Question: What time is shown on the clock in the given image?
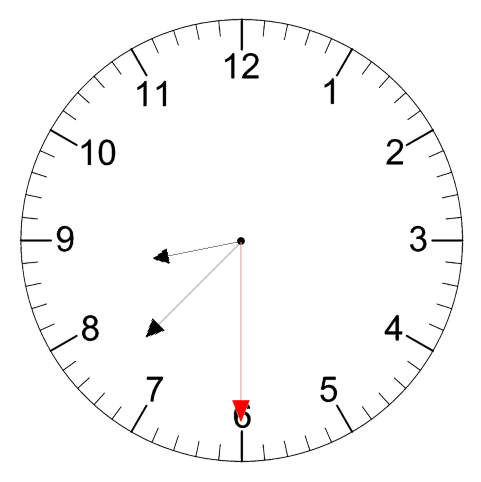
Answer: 08:37:30